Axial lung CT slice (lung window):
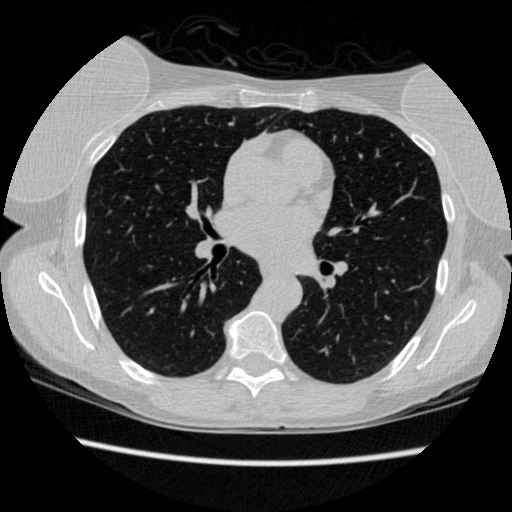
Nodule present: no